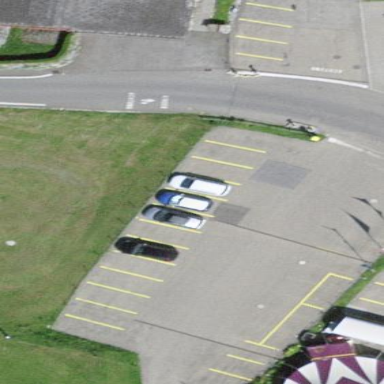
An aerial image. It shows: Parking area with surface.